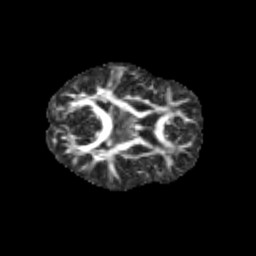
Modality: FA
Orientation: axial
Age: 13
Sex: female
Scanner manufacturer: siemens
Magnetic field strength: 3 T
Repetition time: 3.8 s
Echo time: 0.07 s